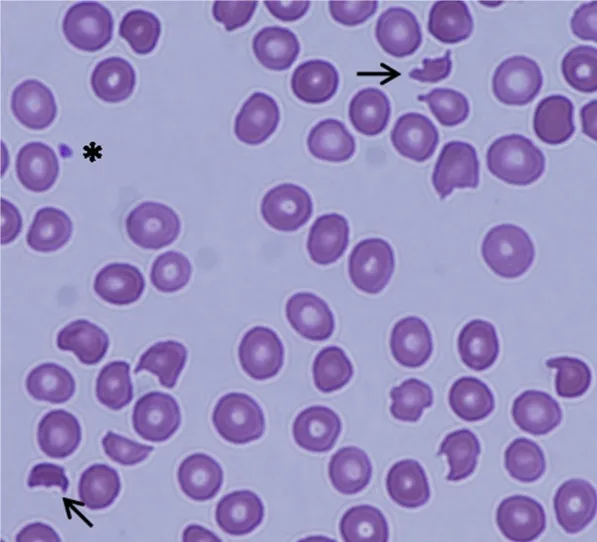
Peripheral blood film showing schistocytes and marked decrease in platelet number indicating microangiopathic hemolytic anemia.
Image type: pathology (giemsa)